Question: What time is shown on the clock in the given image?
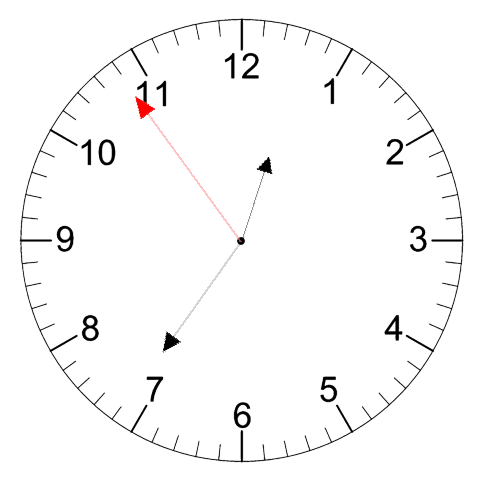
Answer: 12:35:54